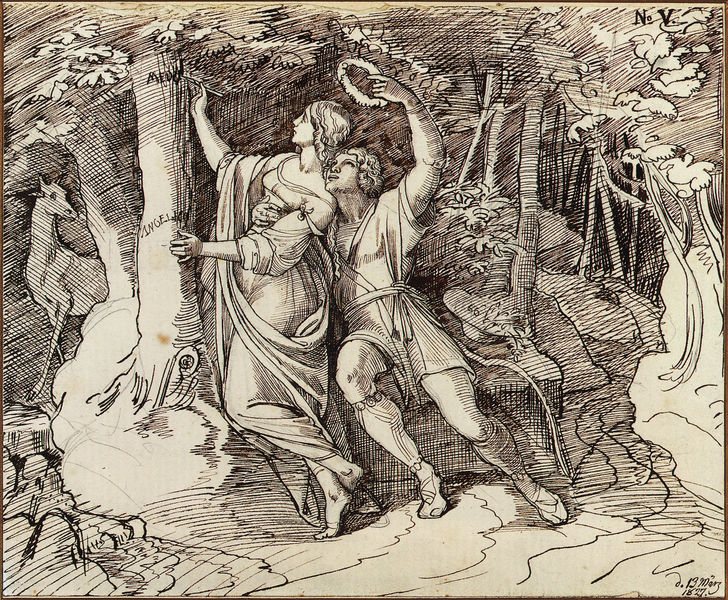
Titel: Angelica schneidet ihren und Medors Namen in den Lorbeerbaum
Künstler: Julius Schnorr von Carolsfeld
Standort: Leipzig
Institution: Museum der Bildenden Künste
Schlagwörter: baum, blätter, dunkel, felsen, hand, laub, mann, schatten, umhang, wasser, weiß, bäume, grün, landschaft, menschen, mädchen, sitzen, bewegung, frau, frisur, grau, haar, hut, kleid, schwarz, skizze, zeichnung, gürtel, tier, tuch, weg, schleife, richter, arm, barock, falten, kleidung, messer, stein, signatur, baumstamm, hügel, stamm, busch, gewand, haare, tücher, paar, krone, locken, wald, esel, pferd, taille, holzschnitt, schrift, liebe, umarmung, sitz, schuhe, grafik, graphik, linien, sigantur, bank, stämme, wild, crown, embrace, hat, white, black, dress, hair, painting, woman, datum, print, strumpf, sandalen, junge, striche, name, umarmen, barfuss, tusche, antike, idyll, lichtung, druck, schraffur, radierung, stich, widmung, illustration, schwarzweiß, text, schraffiert, kranz, lorbeerkranz, mythologie, jagd, stift, tinte, namen, liebespaar, sandale, jüngling, hirsch, reh, rehe, schreiben, verliebt, hüfte, muskel, angel, gods, greek, man, rock, roman, tree, dickicht, griechisch, rinde, wesen, märchen, laubbäume, nature, trees, hochzeit, forest, path, drawing, griffel, amor, schwind, kupferstich, black and white, bock, shadow, animals, etching, sketch, minerva, myth, ziege, couple, pen, writing, diana, letters, bruder, verlobung, cupid, love, ewigkeit, einritzen, ritzen, ancient, laurel, leaves, muse, mythological, trunk, wreath, design, pencil, animal, deer, schäferstündchen, venus, bambi, schwindt, forrest, pen and ink, goat, lamb, gewnd, carving, clothing, von schwindt, märz, classicizing, ludwig richter, märchne, arrow, bow, lovers, schäferstunde, grab, tallie, kuli, woods, halo, date, hhhjj, ree, rähe, sjsj, verewigen, verfürung, romance, liebesschwur, alone, greco, 19th century, 1827, dear, hercules, crowning, stag, names, pferf, nr 5, olympia, kulli, inscribing name, rapey, medea